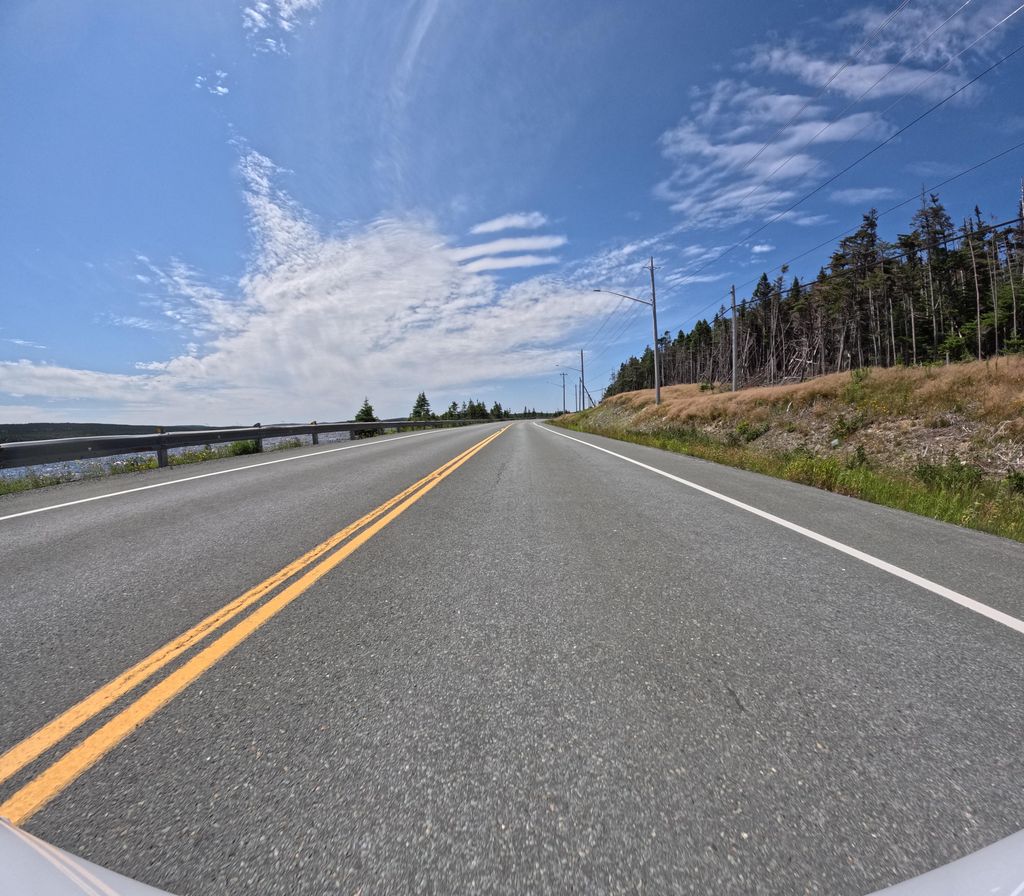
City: st_johns